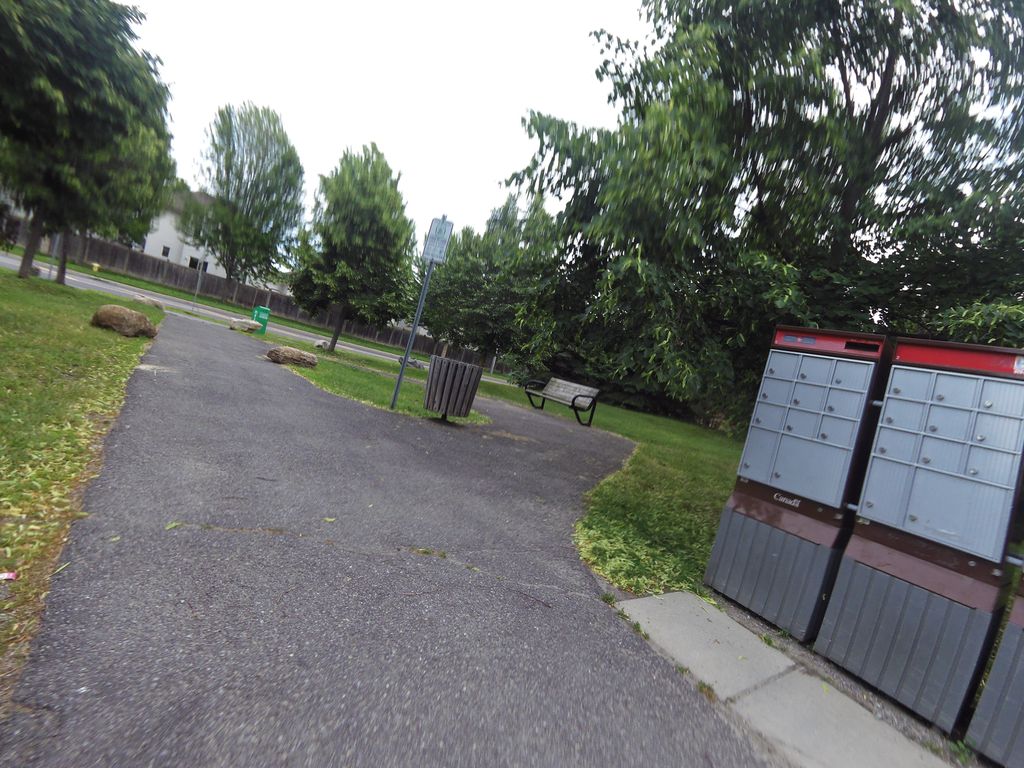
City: ottawa-gatineau